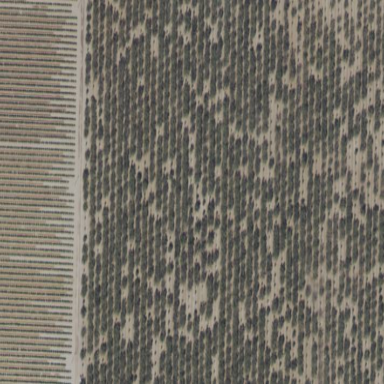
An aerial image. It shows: Orchard filled with almond trees.